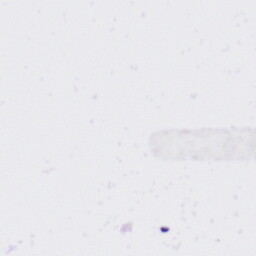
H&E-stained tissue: Liver